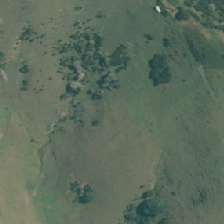
Land cover: manuka_kanuka